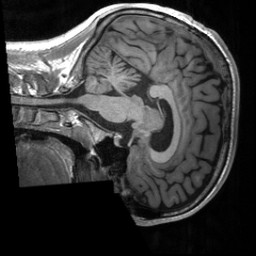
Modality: T1w
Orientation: sagittal
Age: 26
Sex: male
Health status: healthy
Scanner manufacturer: siemens
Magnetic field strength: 3 T
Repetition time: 2 s
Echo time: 0.00232 s